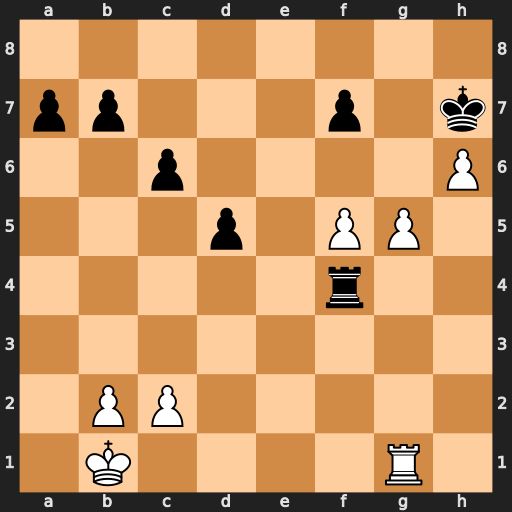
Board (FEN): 8/pp3p1k/2p4P/3p1PP1/5r2/8/1PP5/1K4R1
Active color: w
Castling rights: -
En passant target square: -
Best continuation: g6+ fxg6 fxg6+ Kxh6 g7 Rf1+ Rxf1